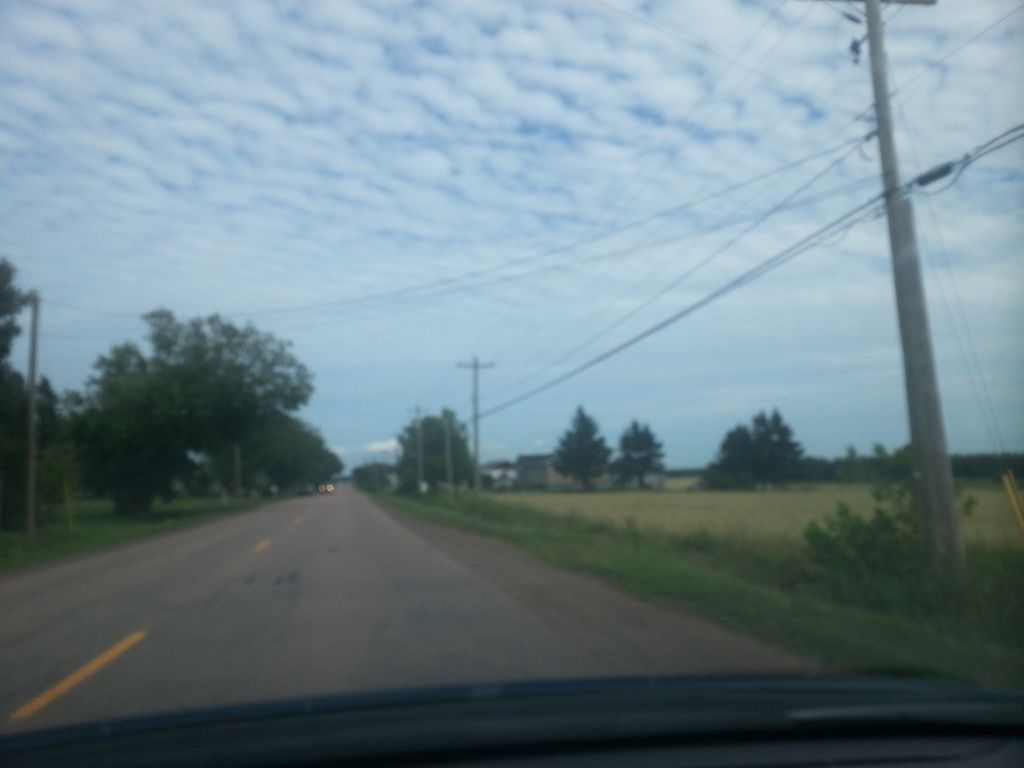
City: charlottetown